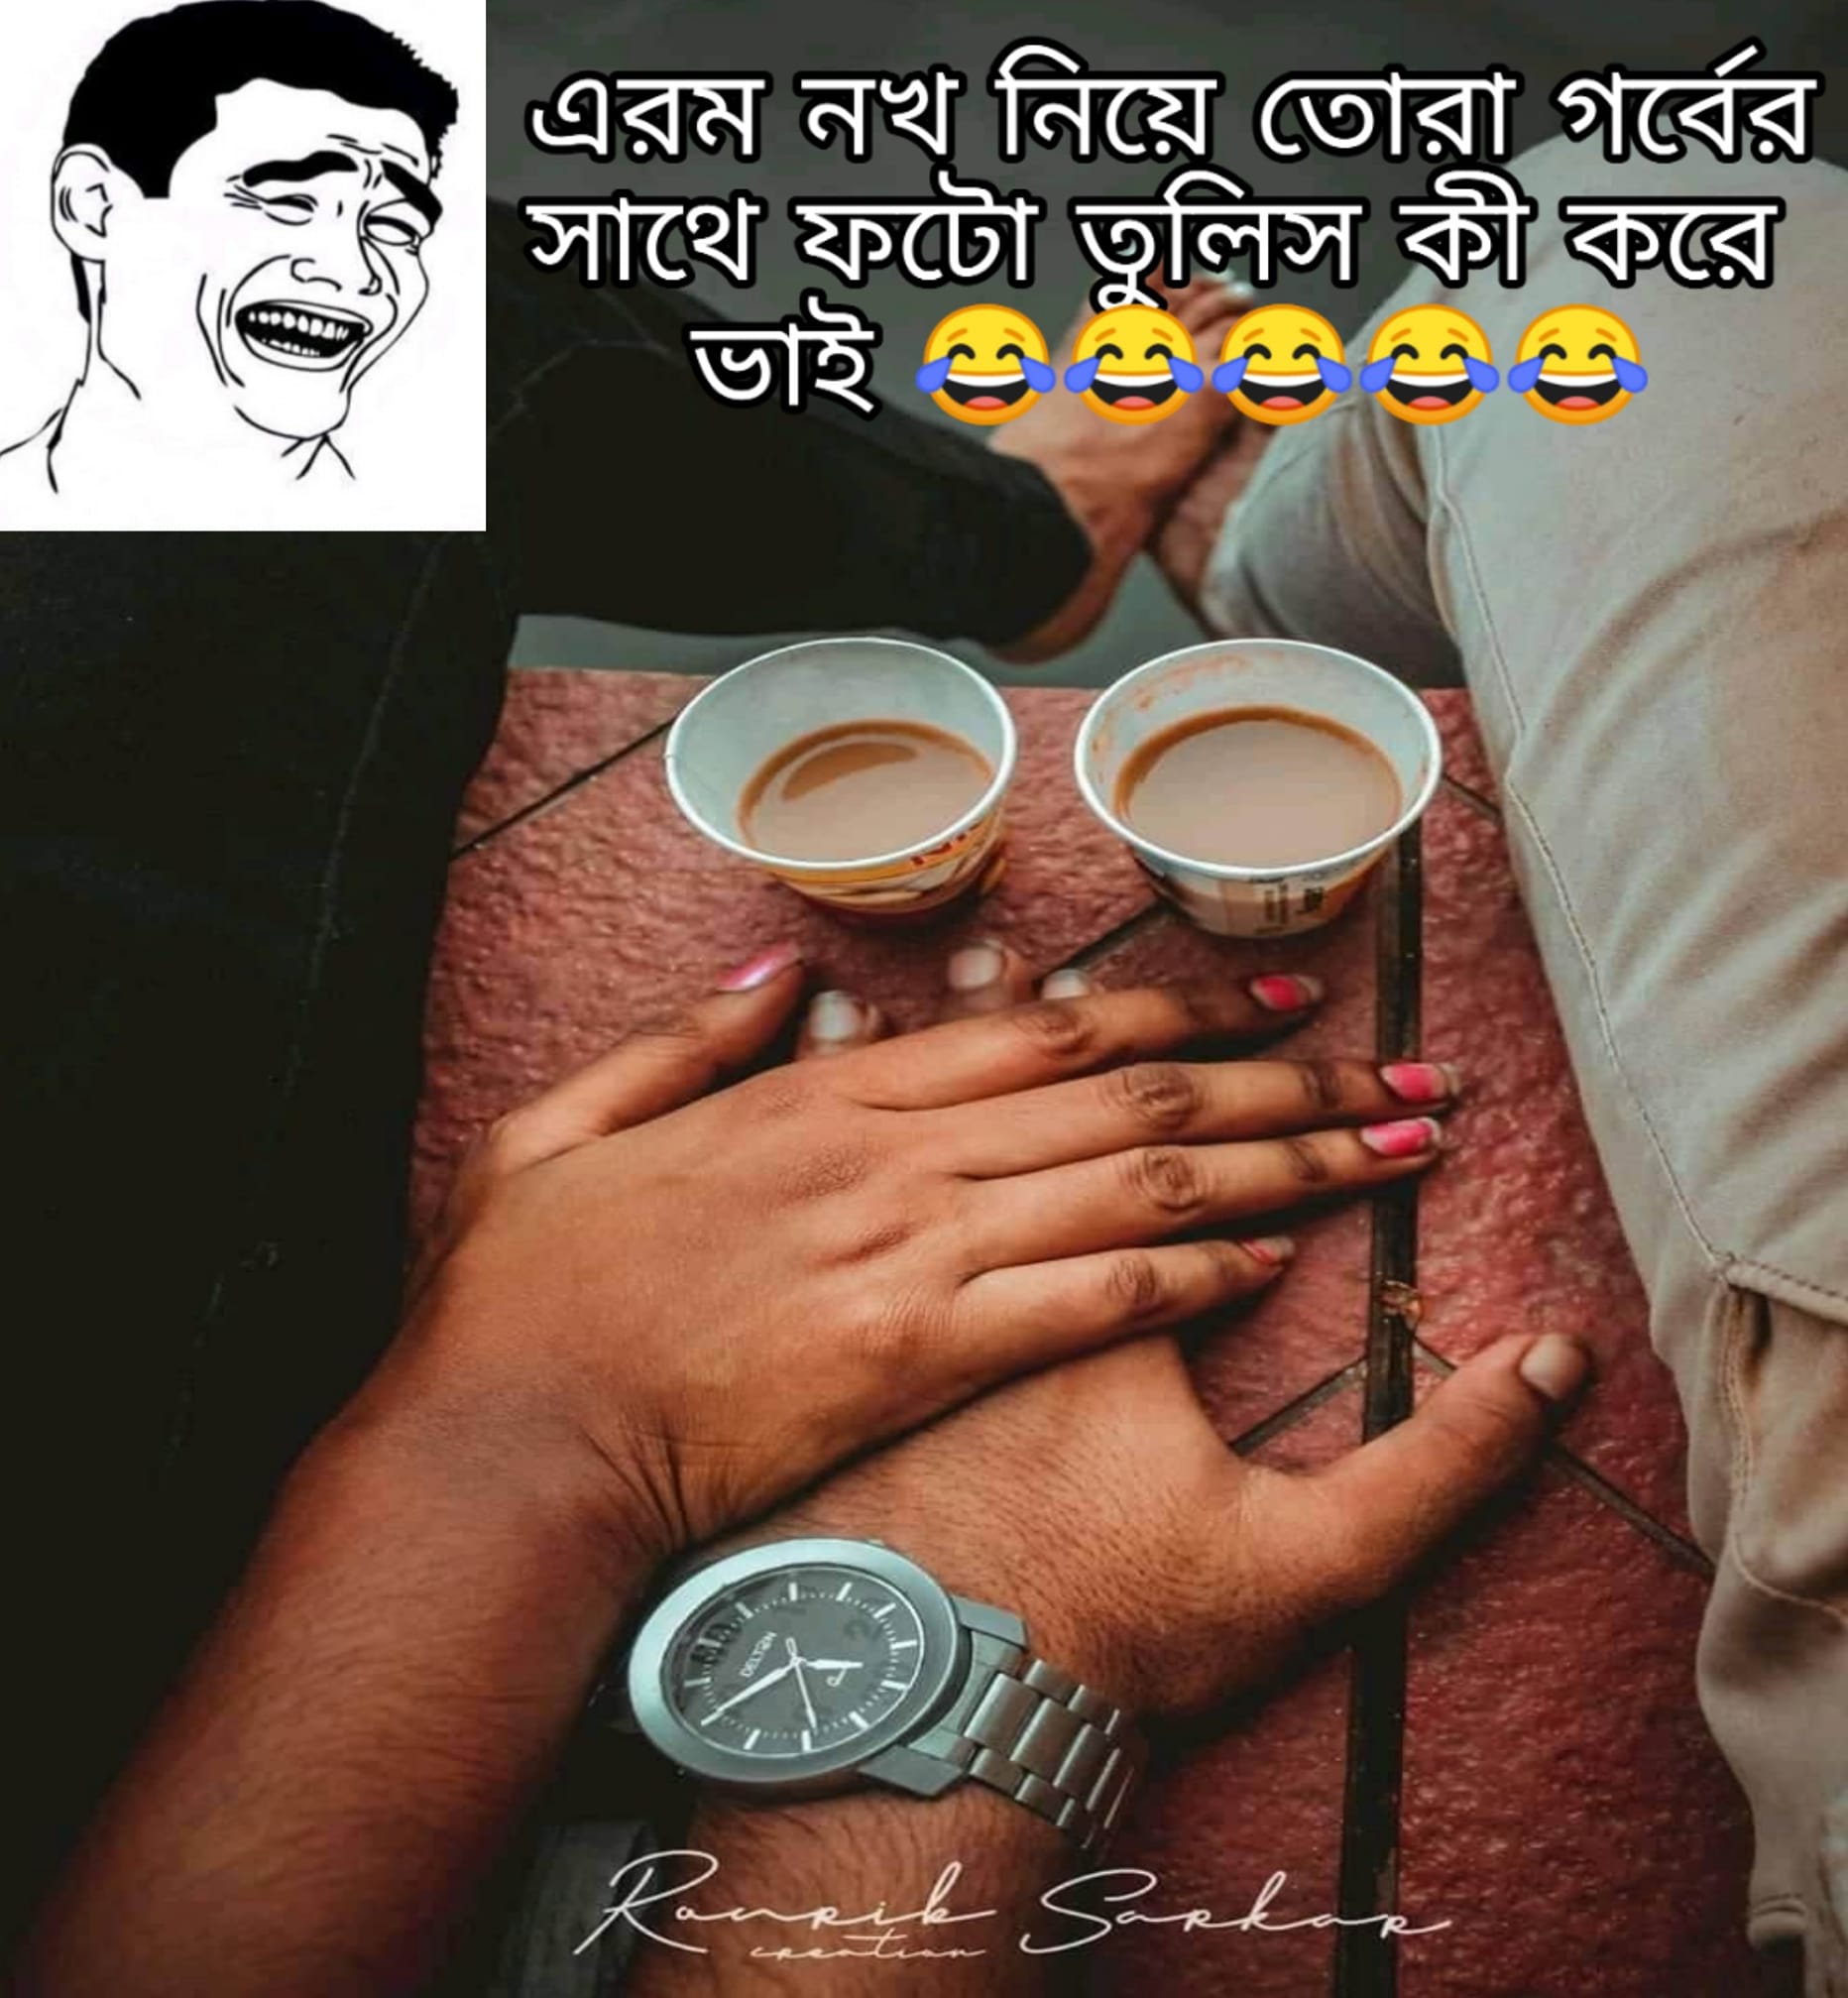
Caption: এরম নখ নিয়ে তোরা গর্বের সাথে ফটো তুলিস কী করে ভাই
Label: hate